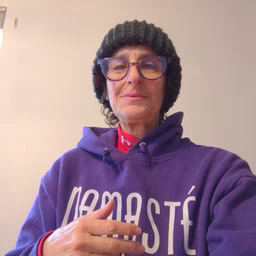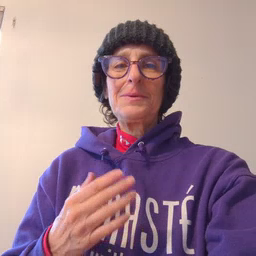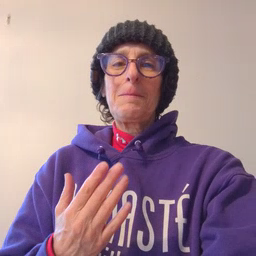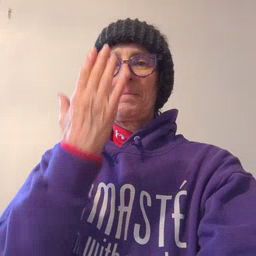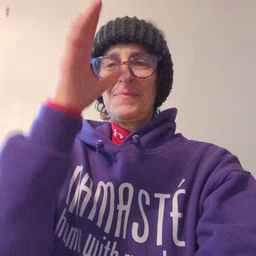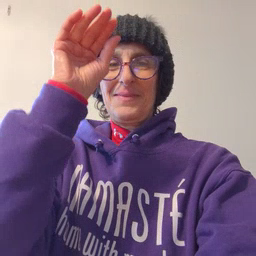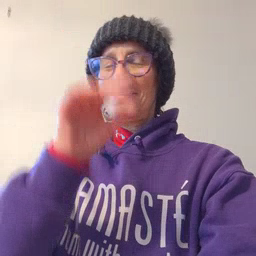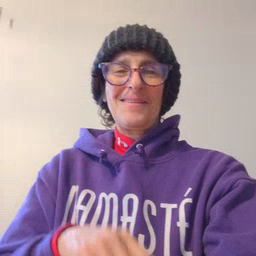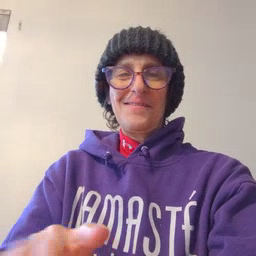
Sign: mitten